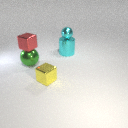
large green metal sphere to the left of small yellow metal cube